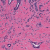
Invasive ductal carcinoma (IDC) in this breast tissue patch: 0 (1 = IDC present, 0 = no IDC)